Question:
I want to create a bar like this initially when progress is zero it will be a fade in color but and as progress goes on it will become bright on that part(This is best I can explain) main thing is i want bar to show all colors at the same time.
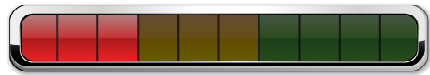
Answer: Clip your "on" drawable:
over your "off" drawable:
by using 'res/drawable/custom_progress_drawable.xml'
'''
<layer-list xmlns:android="http://schemas.android.com/apk/res/android" >
<!-- Background -->
<item
android:id="@android:id/background"
android:drawable="@drawable/custom_progress_bar_off"/>
<!-- Secondary progress - this is optional -->
<item android:id="@android:id/secondaryProgress">
<clip android:drawable="@drawable/custom_progress_bar_secondary" />
</item>
<!-- Progress -->
<item android:id="@android:id/progress">
<clip android:drawable="@drawable/custom_progress_bar_on" />
</item>
</layer-list>
'''
From an 'Activity', use
'''
Drawable progressDrawable = ResourcesCompat.getDrawable(getResources(), R.drawable.custom_progress_drawable, getTheme());
myProgressBar.setProgressDrawable(progressDrawable);
'''
or in xml, use
'''
android:progressDrawable="@drawable/custom_progress_drawable"
'''
And here's the result when using 'android:max="10"' in xml:

It's a little bit off, but you could use 'setMax()' with something more like '10000' and do some offsetting calculations when calling 'setProgress()' to make it cleaner.